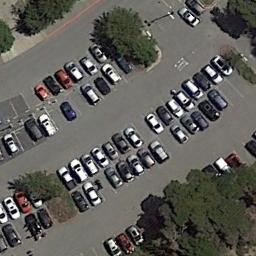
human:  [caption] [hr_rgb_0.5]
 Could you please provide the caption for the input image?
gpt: The parking lot has some cars arranged neatly in lines and some trees .

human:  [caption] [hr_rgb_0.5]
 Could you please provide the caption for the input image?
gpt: Three rows of cars were parked in the parking lot .

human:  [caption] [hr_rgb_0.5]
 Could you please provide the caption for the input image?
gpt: Many cars of different styles are on the parking lot .

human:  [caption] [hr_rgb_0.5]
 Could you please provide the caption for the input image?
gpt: The parking lot is next to some trees .

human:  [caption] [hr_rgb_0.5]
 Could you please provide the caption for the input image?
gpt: There are some green trees beside the parking lot .